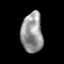
Tissue: skin
Cell type: Epithelial cells
Senescence score: 0.2868
Nuclear area (px): 842
Mean DAPI intensity: 149.72